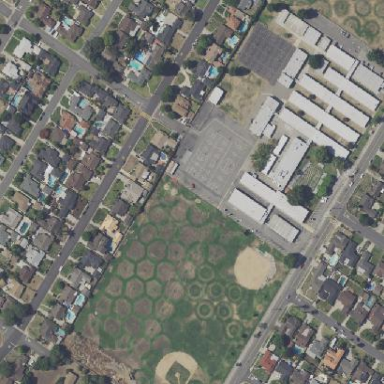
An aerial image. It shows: School.